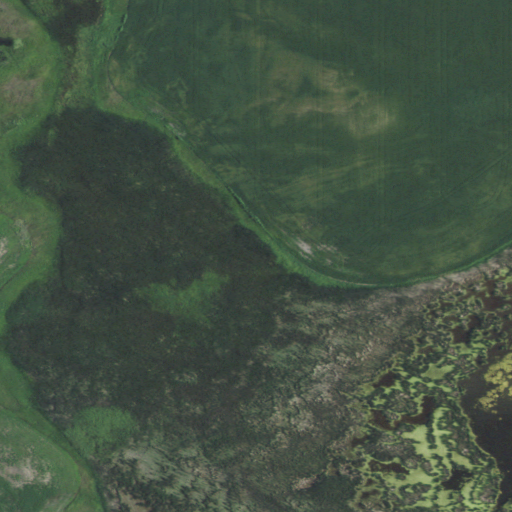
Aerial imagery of valley in North Dakota named Coal Lake Coulee containing herbaceous wetlands, cultivated crops, grassland, woody wetlands, and open water